Question: Well i'm submitting form through 'onChange' of select
'''
<form name="selForm" id="selForm" type="POST>
<select name="sel_status" id="sel_status">
<option value="one">one</option>
<option value="two">two</option>
</select>
</form>
'''
My jQuery Code
'''
$('#sel_status').change(function(){
$('#selForm').submit();
});
'''
And then i'm echoinging the value submitted in php
'''
echo $_POST['sel_status'];
'''
My network tab in Chrome showing 302 status

So how to submit the form through onChange of select and receive those values in php?
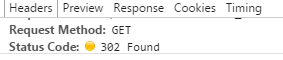
Answer: '''
<form name="selForm" id="selForm" type="POST">
'''
The 'action' is missing and it's 'method', not 'type'